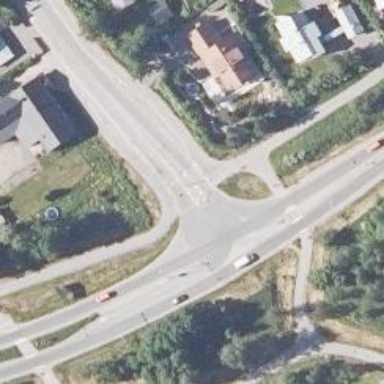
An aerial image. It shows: Uncontrolled crossing on the road.